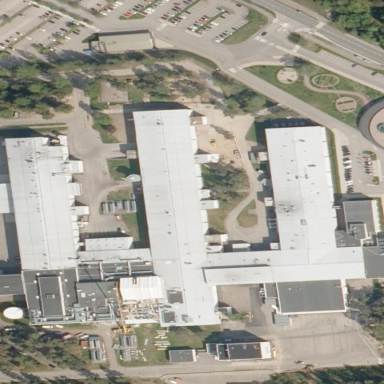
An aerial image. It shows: Industrial building.